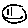
Label: smiley face